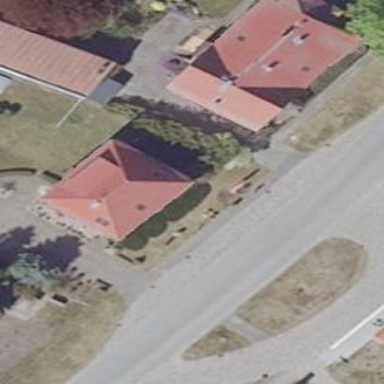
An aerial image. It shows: House with half-hipped roof oriented along certain direction.